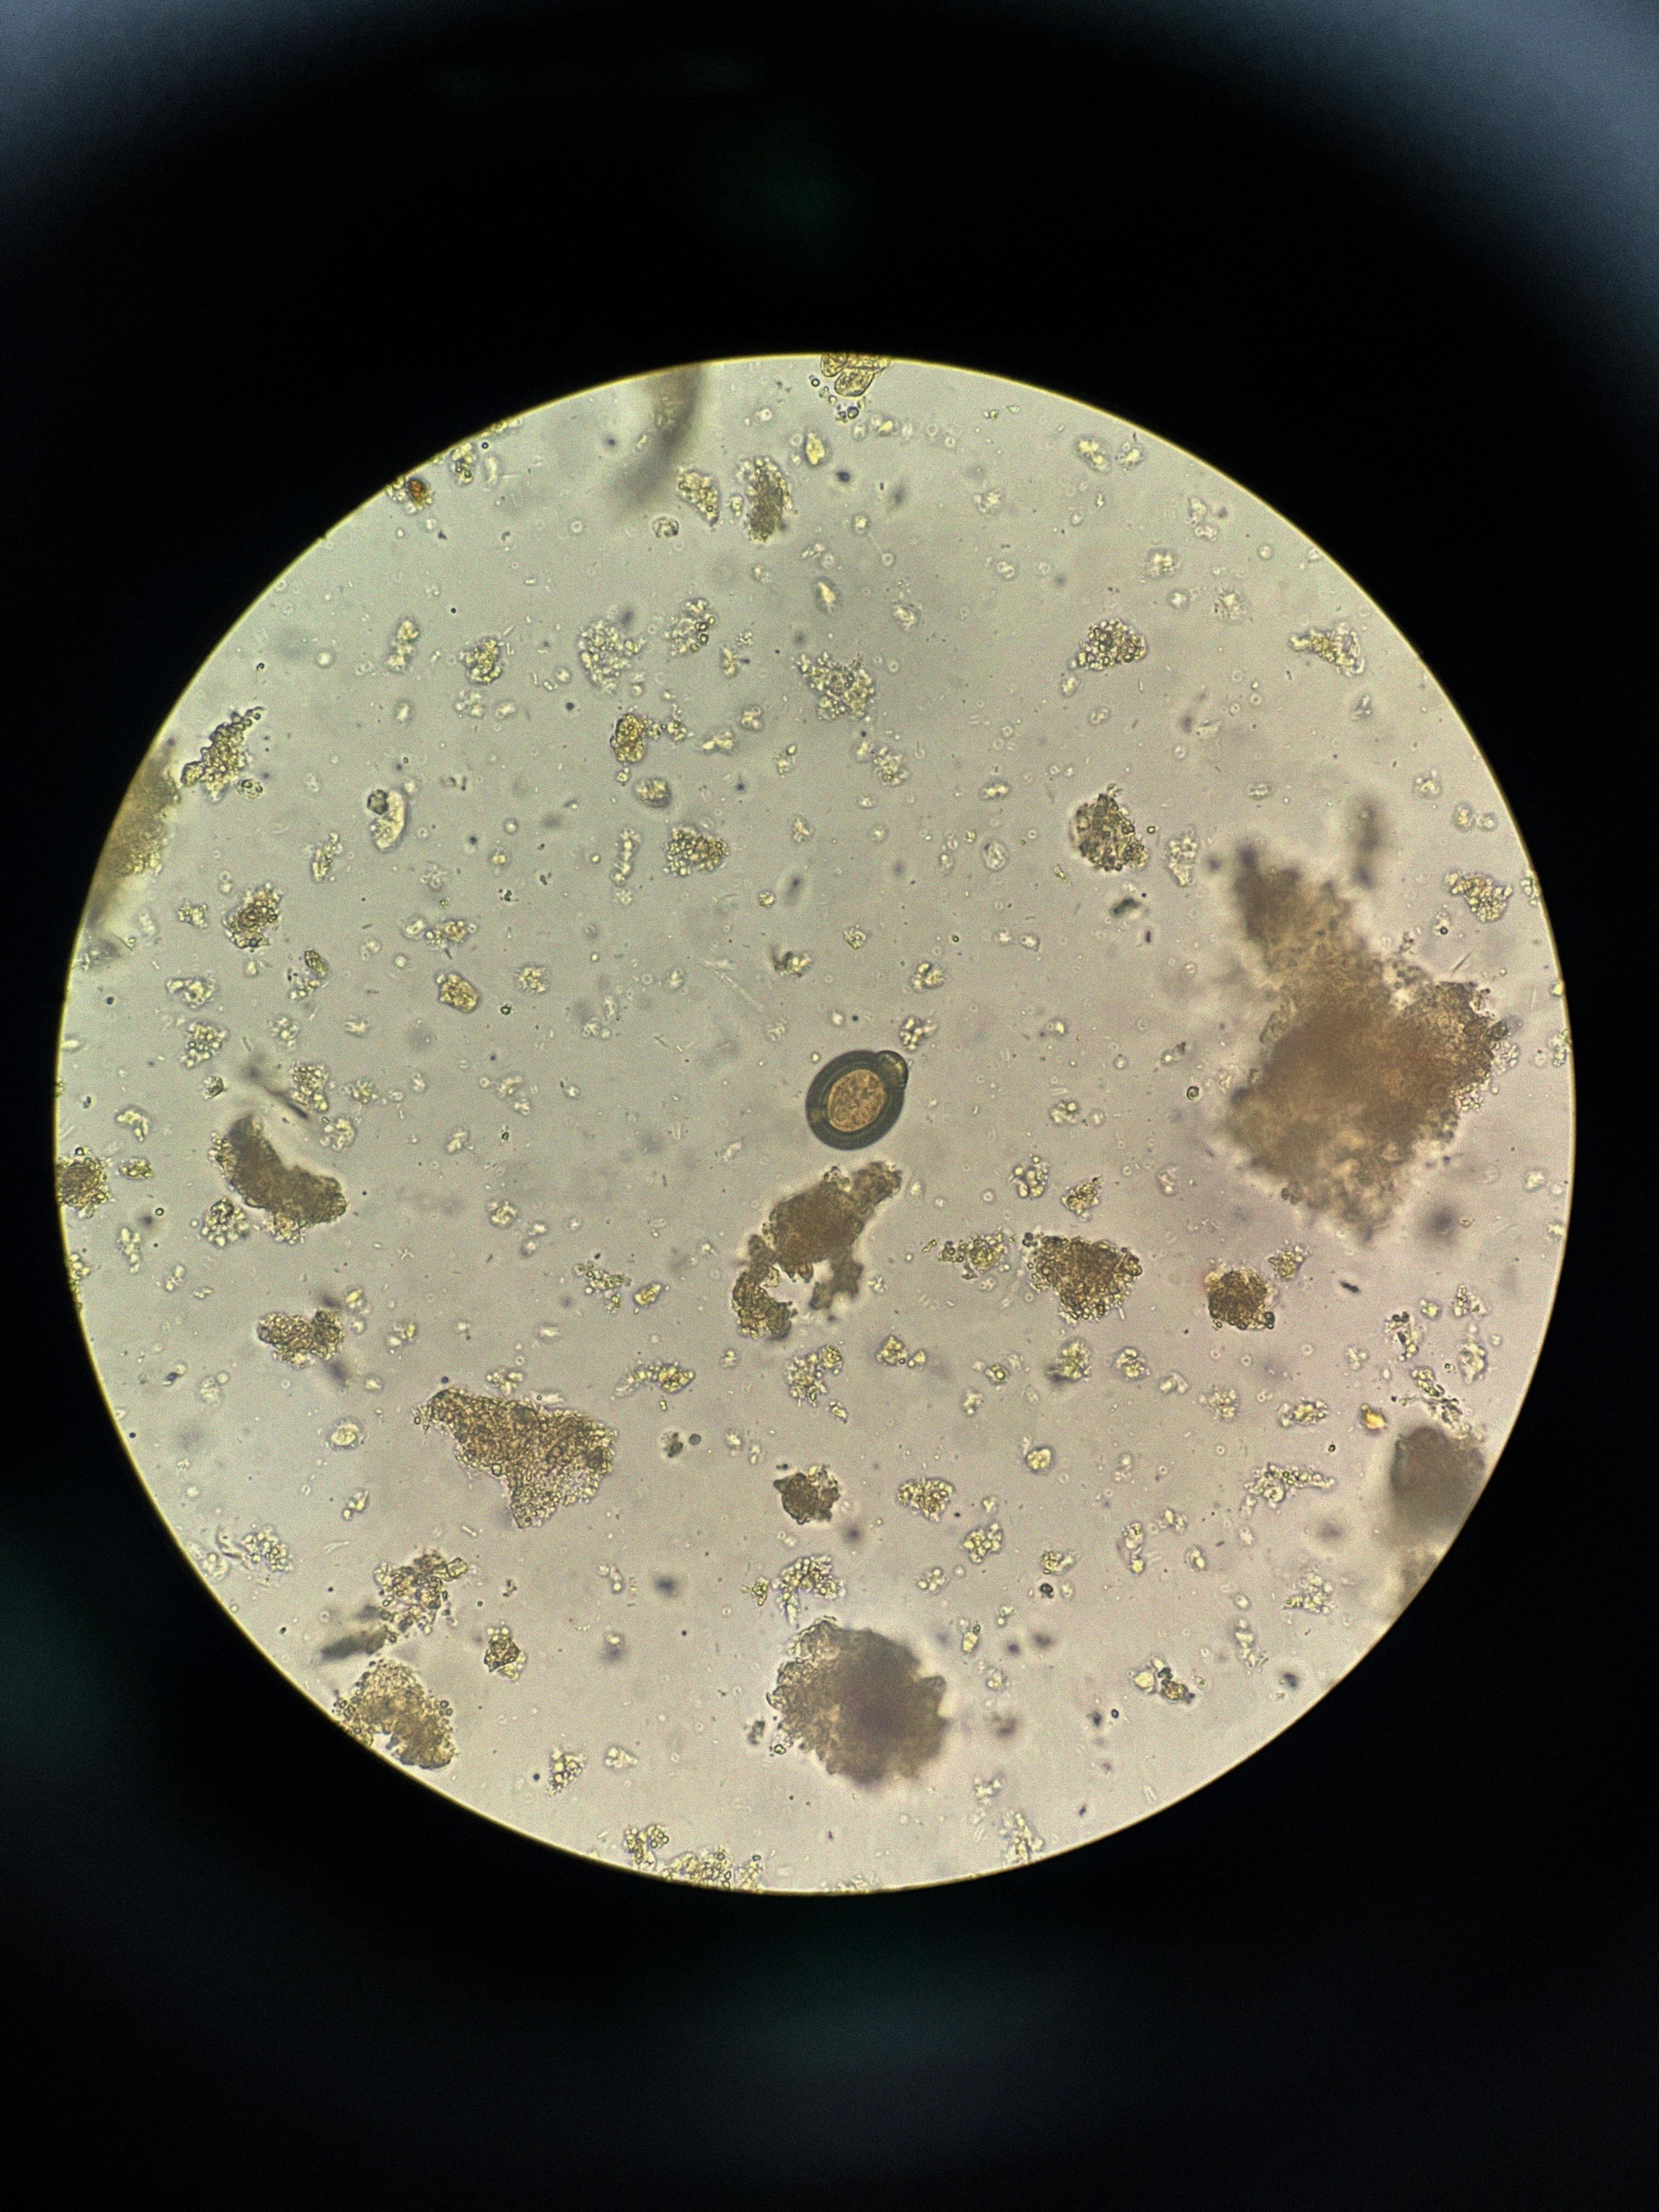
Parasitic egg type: Taenia spp. egg